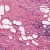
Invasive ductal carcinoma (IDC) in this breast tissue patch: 1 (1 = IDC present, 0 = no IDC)